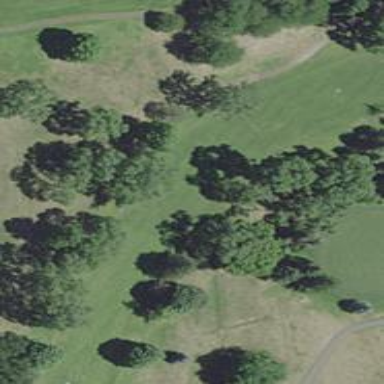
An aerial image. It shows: View of golf hole.